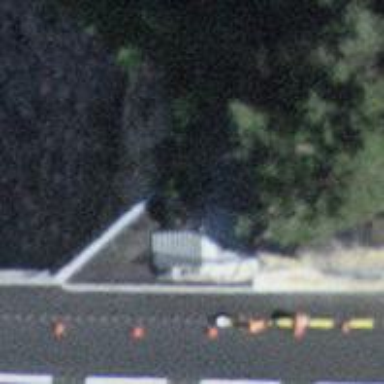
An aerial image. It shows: Dirt steps along the road.